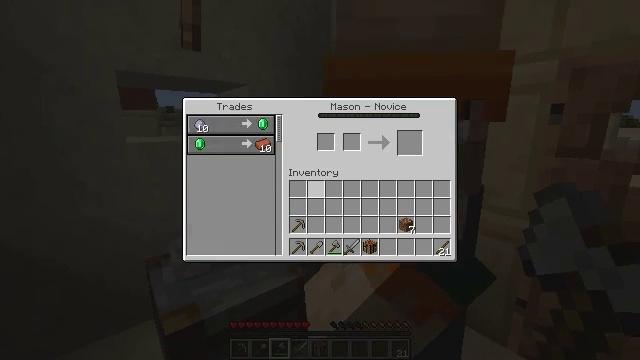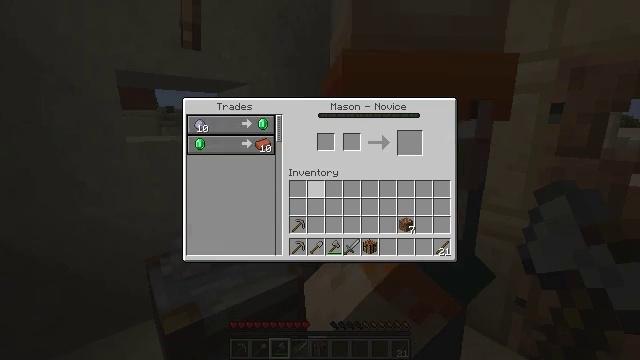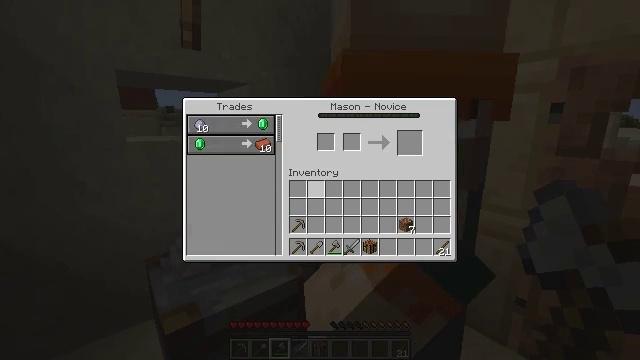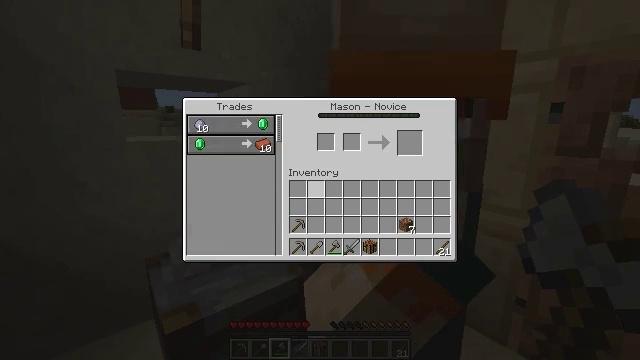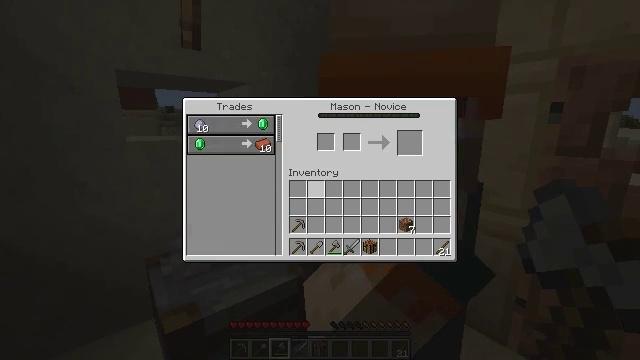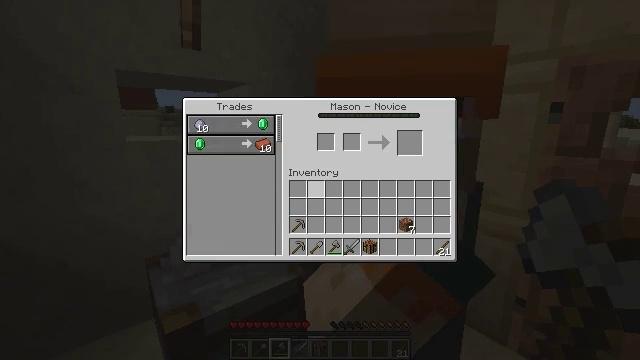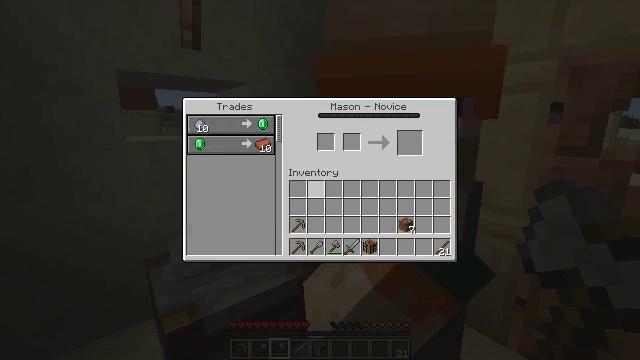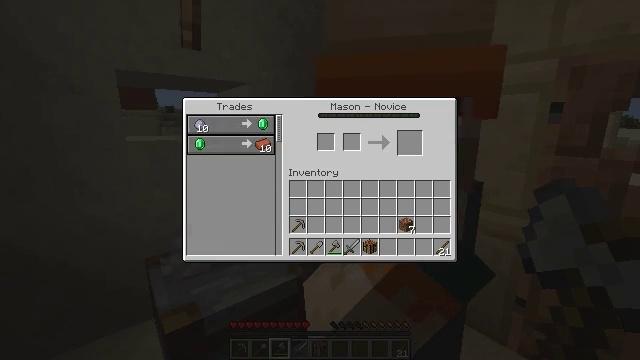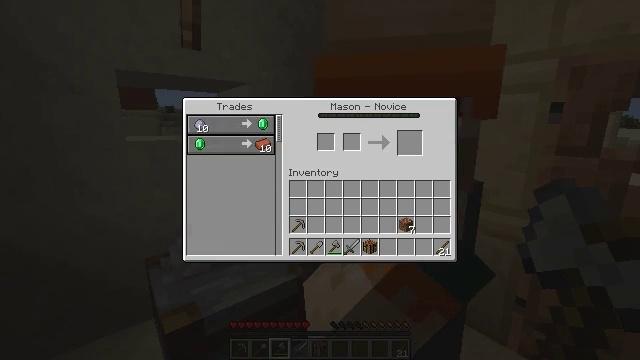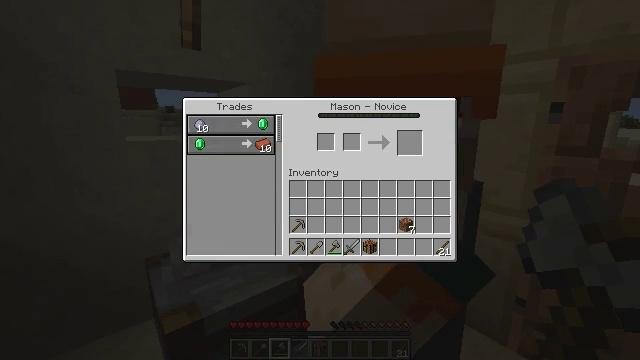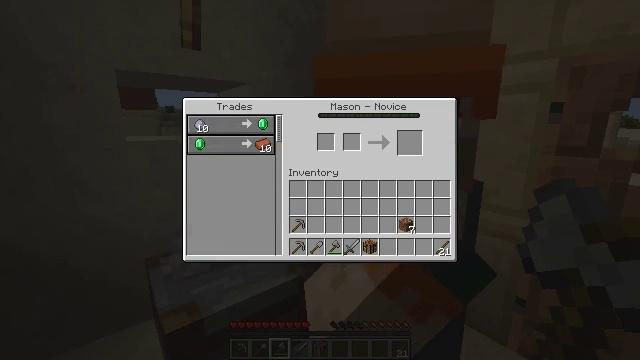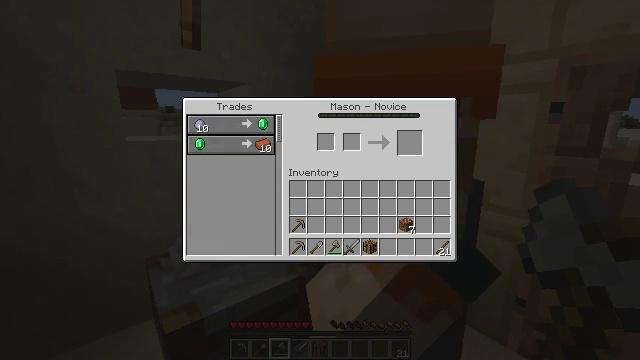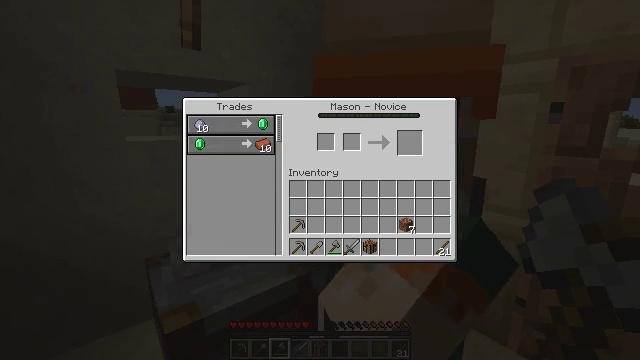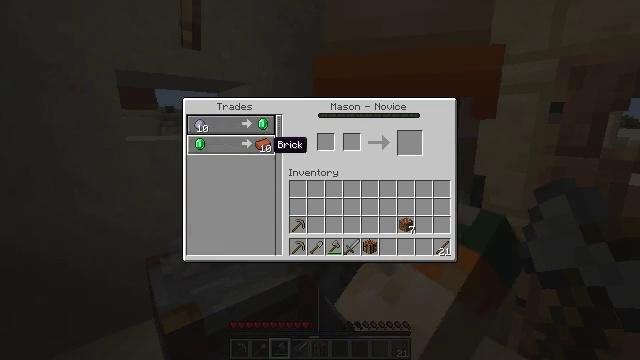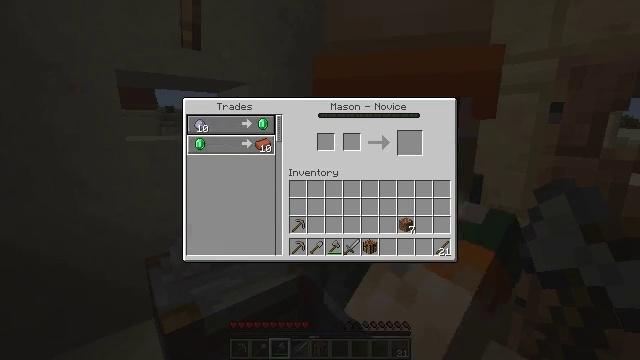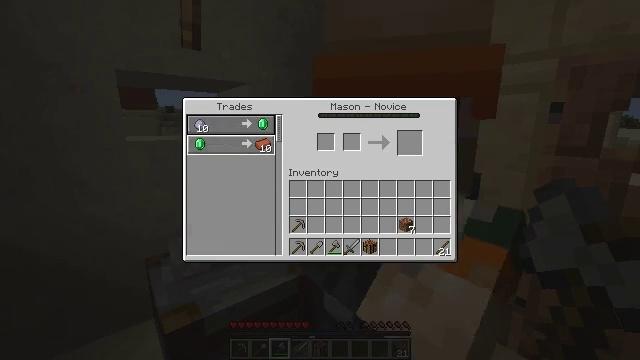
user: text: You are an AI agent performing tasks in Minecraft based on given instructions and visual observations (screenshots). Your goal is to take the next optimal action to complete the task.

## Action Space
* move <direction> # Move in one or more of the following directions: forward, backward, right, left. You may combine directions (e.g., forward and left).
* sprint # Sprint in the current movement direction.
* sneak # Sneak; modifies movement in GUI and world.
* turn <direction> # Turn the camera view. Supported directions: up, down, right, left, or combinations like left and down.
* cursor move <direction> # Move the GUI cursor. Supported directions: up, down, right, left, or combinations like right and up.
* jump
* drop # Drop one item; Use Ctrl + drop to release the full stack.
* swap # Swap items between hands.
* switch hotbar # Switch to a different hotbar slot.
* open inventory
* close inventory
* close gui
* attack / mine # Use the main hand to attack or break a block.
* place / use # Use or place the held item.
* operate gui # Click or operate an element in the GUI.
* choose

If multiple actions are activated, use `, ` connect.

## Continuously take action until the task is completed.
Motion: motion action
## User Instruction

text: Gather hay blocks from the farm.
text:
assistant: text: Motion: no_op
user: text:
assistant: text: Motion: no_op
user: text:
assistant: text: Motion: no_op
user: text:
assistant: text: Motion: no_op
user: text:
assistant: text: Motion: no_op
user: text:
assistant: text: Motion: no_op
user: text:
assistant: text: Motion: cursor move left
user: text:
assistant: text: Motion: no_op
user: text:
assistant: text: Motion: no_op
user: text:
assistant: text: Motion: no_op
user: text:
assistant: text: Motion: no_op
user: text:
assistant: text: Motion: cursor move left
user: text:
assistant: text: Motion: cursor move left and up
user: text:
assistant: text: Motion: cursor move left and up
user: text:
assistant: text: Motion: cursor move left and up
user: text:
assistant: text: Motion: cursor move left
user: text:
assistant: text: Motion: no_op
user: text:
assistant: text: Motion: no_op
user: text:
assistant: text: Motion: no_op
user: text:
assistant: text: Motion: no_op
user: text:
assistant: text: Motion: no_op
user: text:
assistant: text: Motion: no_op
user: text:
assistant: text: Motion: no_op
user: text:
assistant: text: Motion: no_op
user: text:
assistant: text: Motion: no_op
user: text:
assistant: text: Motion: no_op
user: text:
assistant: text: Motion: no_op
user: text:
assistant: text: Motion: no_op
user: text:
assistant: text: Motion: no_op
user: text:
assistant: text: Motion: no_op